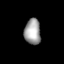
Tissue: lung
Cell type: Endothelial cells
Senescence score: 0.5541
Nuclear area (px): 407
Mean DAPI intensity: 160.926